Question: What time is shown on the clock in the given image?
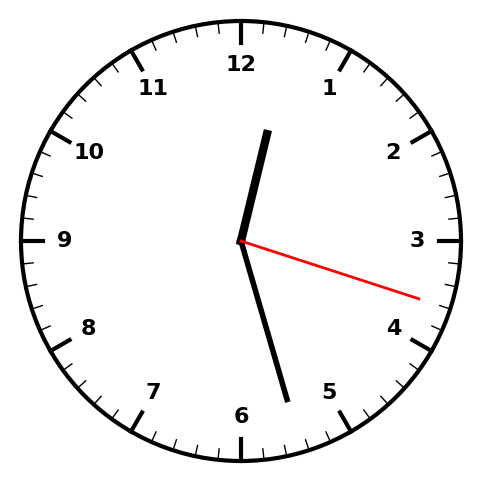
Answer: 12:27:18